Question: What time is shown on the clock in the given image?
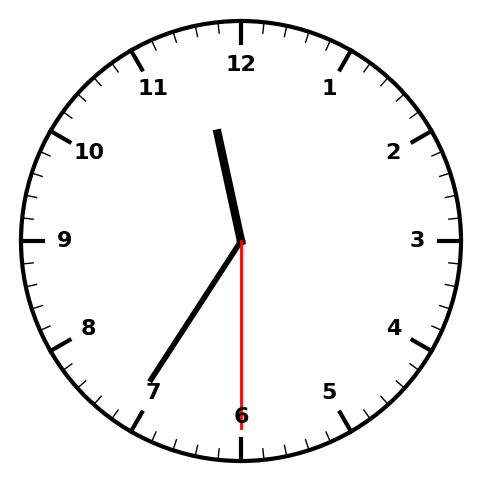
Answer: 11:35:30